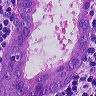
Metastatic tissue present: yes